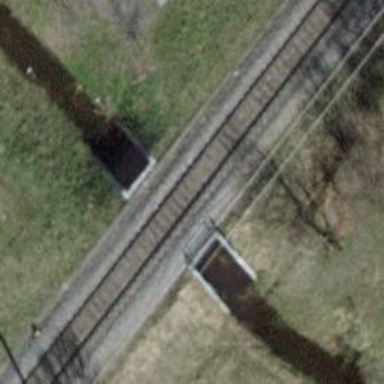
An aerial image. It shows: Bridge with contact line electrification.